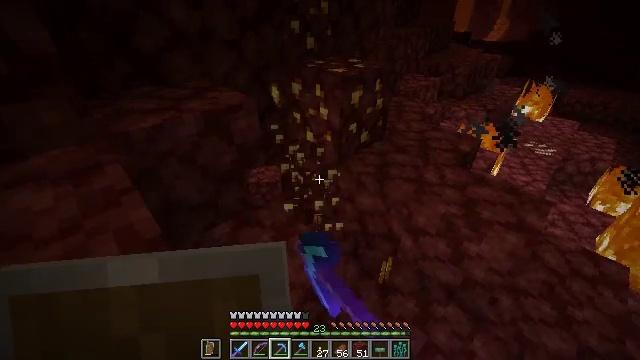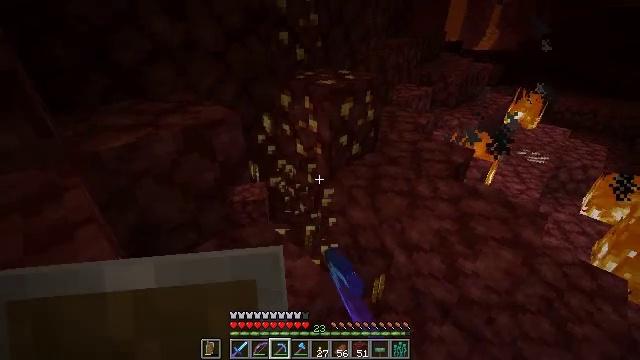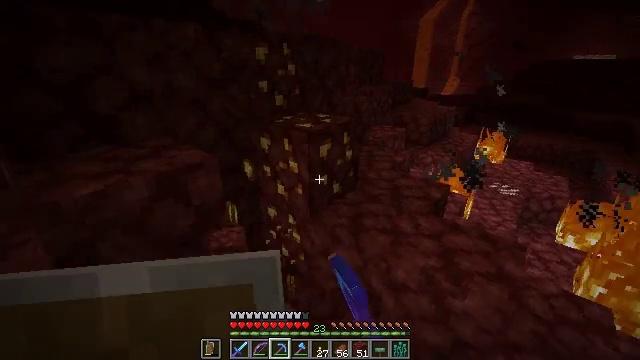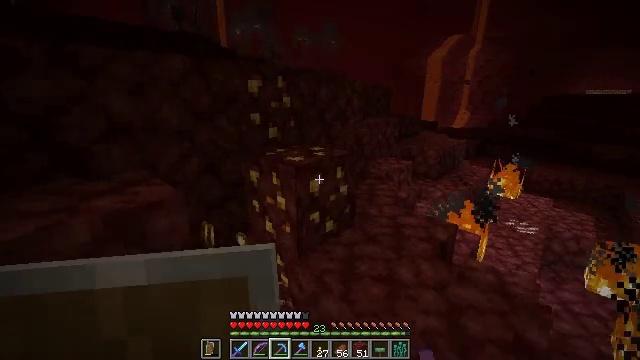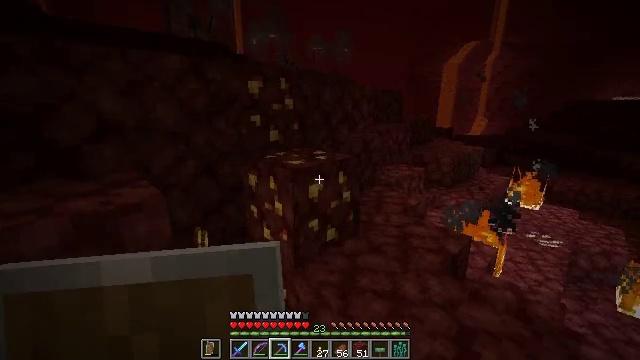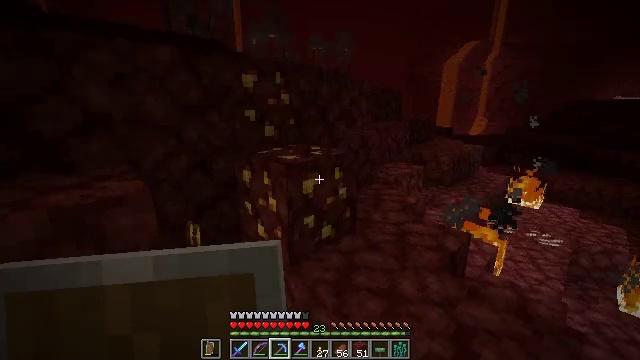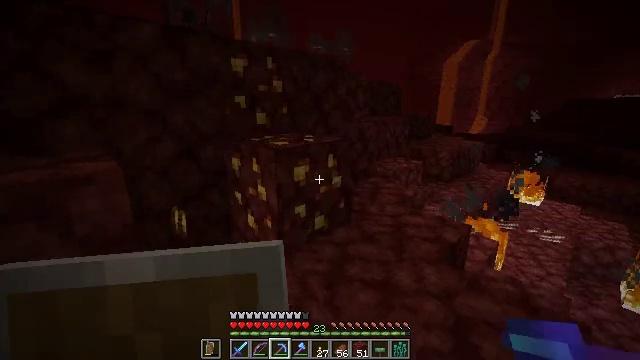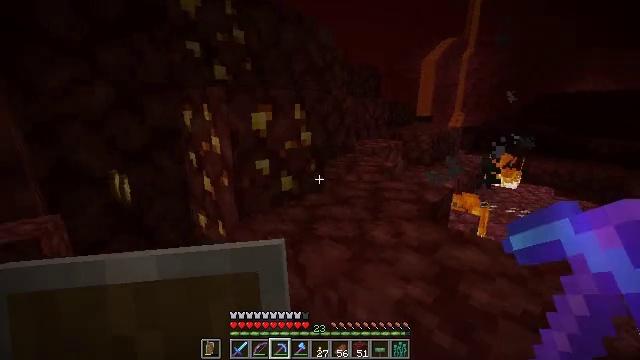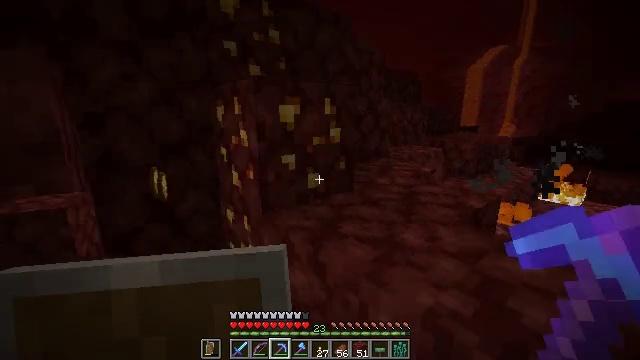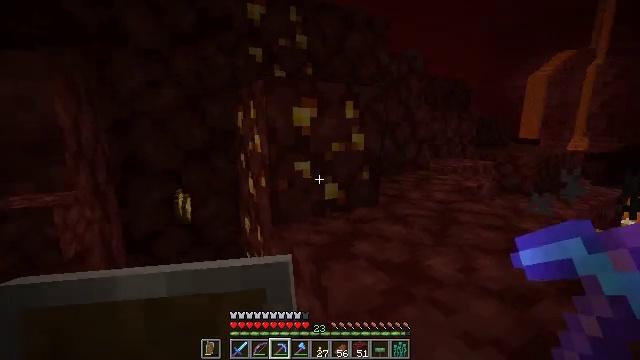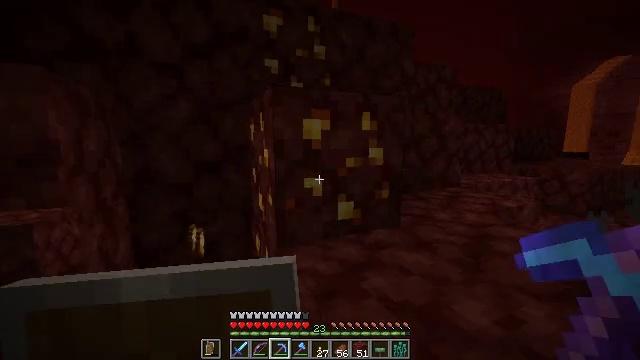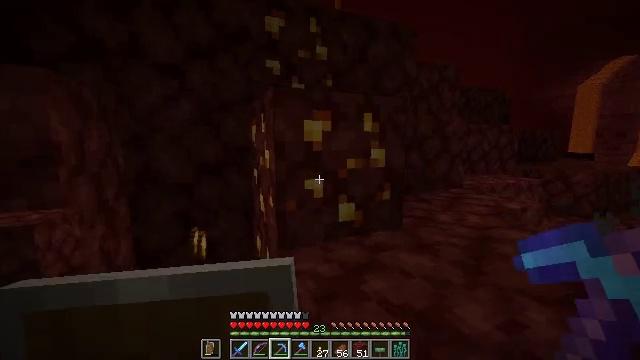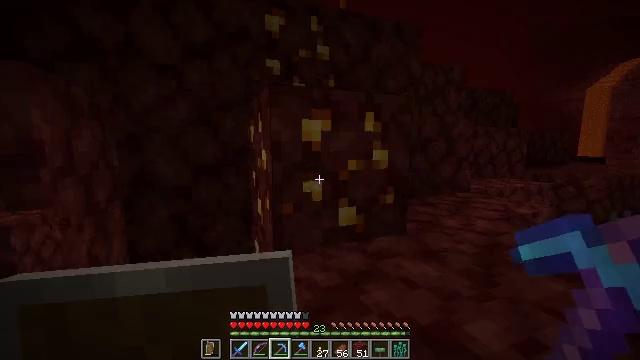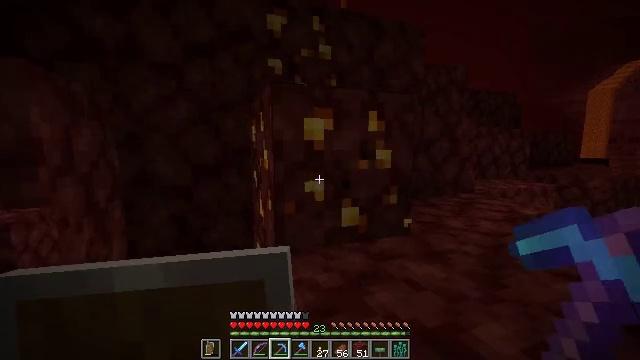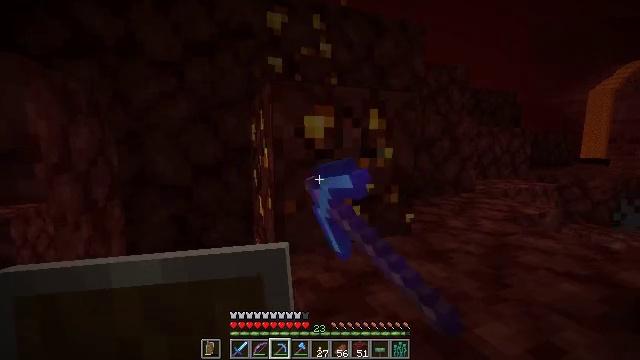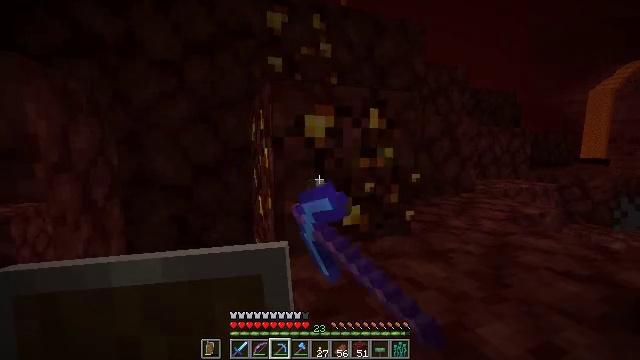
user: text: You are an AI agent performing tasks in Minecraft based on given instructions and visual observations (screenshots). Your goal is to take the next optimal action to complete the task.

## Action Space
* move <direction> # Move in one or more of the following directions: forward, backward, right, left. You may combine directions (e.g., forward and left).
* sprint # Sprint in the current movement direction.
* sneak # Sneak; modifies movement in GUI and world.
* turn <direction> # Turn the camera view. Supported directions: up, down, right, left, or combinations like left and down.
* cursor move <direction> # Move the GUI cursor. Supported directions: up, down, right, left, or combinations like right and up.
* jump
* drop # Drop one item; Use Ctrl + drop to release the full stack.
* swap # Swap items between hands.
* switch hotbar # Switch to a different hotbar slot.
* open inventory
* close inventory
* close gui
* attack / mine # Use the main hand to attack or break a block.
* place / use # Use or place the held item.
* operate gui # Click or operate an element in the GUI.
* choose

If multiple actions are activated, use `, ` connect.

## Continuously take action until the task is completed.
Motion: motion action
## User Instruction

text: Extract nether gold ore from the Netherrack.
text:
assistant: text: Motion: move forward and move right, turn right and up, attack / mine
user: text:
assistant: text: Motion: move forward and move right, turn right and up
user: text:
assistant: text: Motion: move forward and move right, turn left and up
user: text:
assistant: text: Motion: move forward and move right, turn left and up
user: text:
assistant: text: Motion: move forward and move right
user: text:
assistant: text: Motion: move forward
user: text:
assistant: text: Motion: move forward and move right, turn right
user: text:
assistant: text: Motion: move forward and move right, turn left and up
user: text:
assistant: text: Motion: move forward and move right, turn left and up
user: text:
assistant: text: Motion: move forward, turn left and up
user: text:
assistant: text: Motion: no_op
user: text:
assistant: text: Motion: turn left
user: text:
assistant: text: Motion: attack / mine
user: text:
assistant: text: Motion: attack / mine
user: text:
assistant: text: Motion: attack / mine
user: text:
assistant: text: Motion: attack / mine
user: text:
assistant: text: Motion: attack / mine
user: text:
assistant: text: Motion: attack / mine
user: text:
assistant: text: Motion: turn down, attack / mine
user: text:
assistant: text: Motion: turn right and down, attack / mine
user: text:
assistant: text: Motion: attack / mine